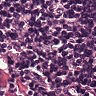
Metastatic tissue present: no